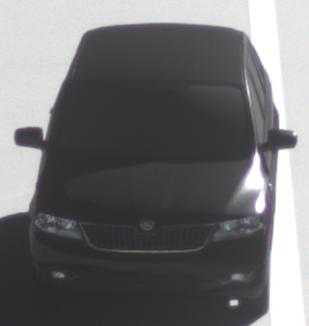
Make: Skoda
Model: Rapid Spaceback 1.2 TSI
Detailed model: Rapid Spaceback
Model produced from: 2013/10
Model produced until: 2015/04
Doors: 5
Color: black
Road condition: dry road
Daytime: morning or afternoon
Contrast: high contrast